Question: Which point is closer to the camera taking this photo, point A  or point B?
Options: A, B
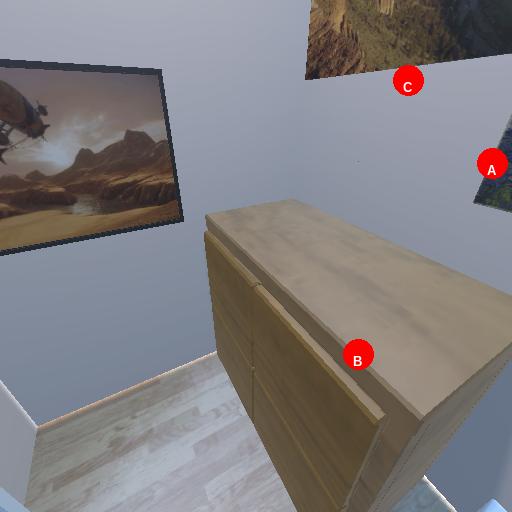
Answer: A